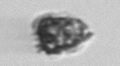
Label: Syracosphaera_pulchra